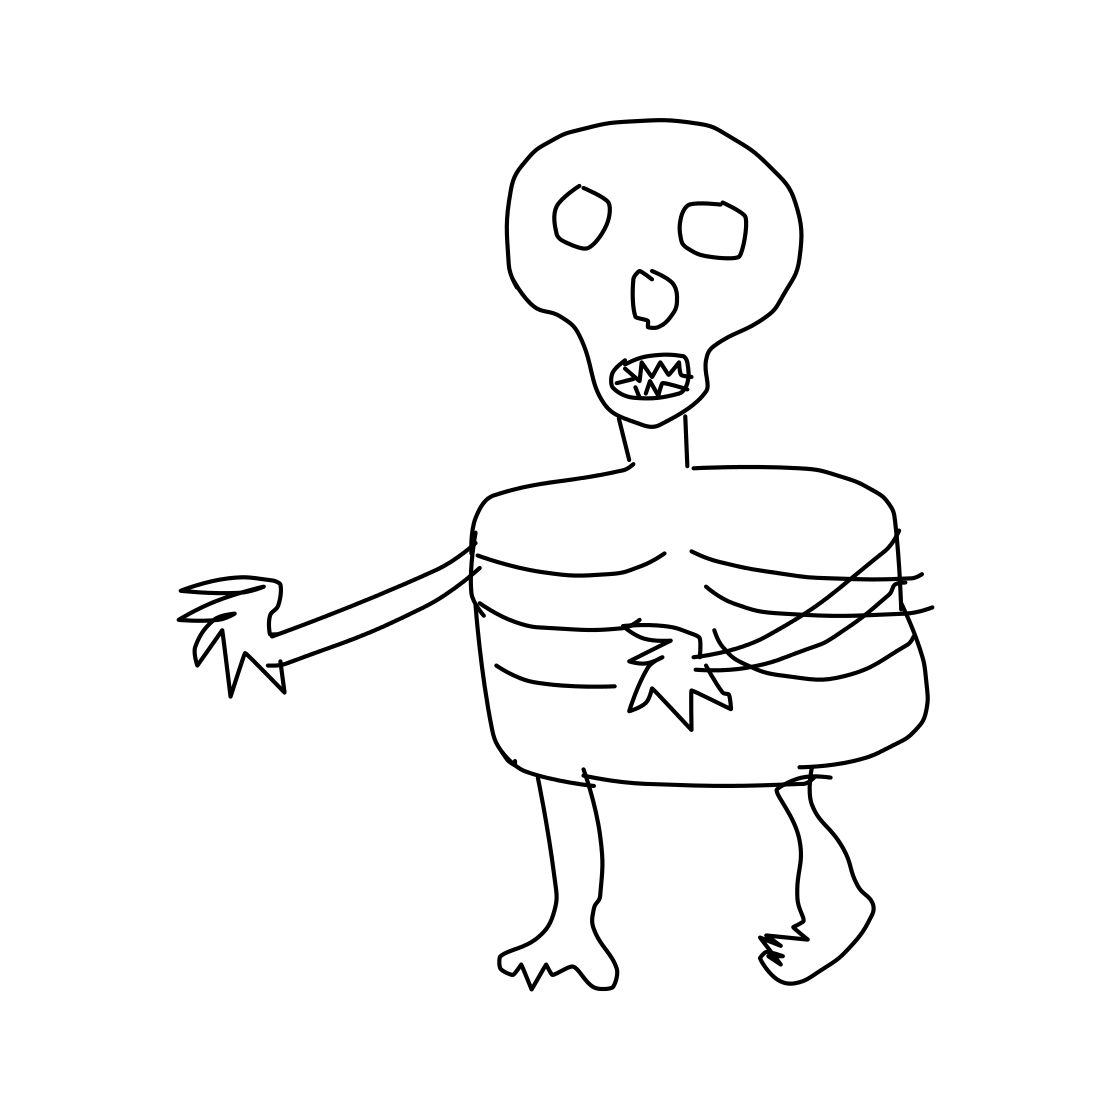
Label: human-skeleton